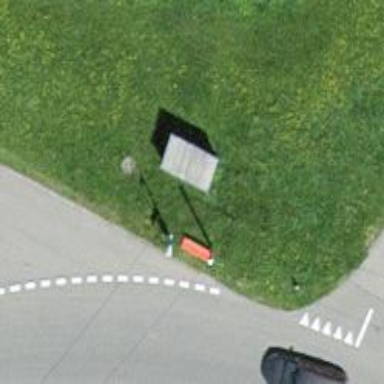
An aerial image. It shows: Bus stop with platform for public transport.